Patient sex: F
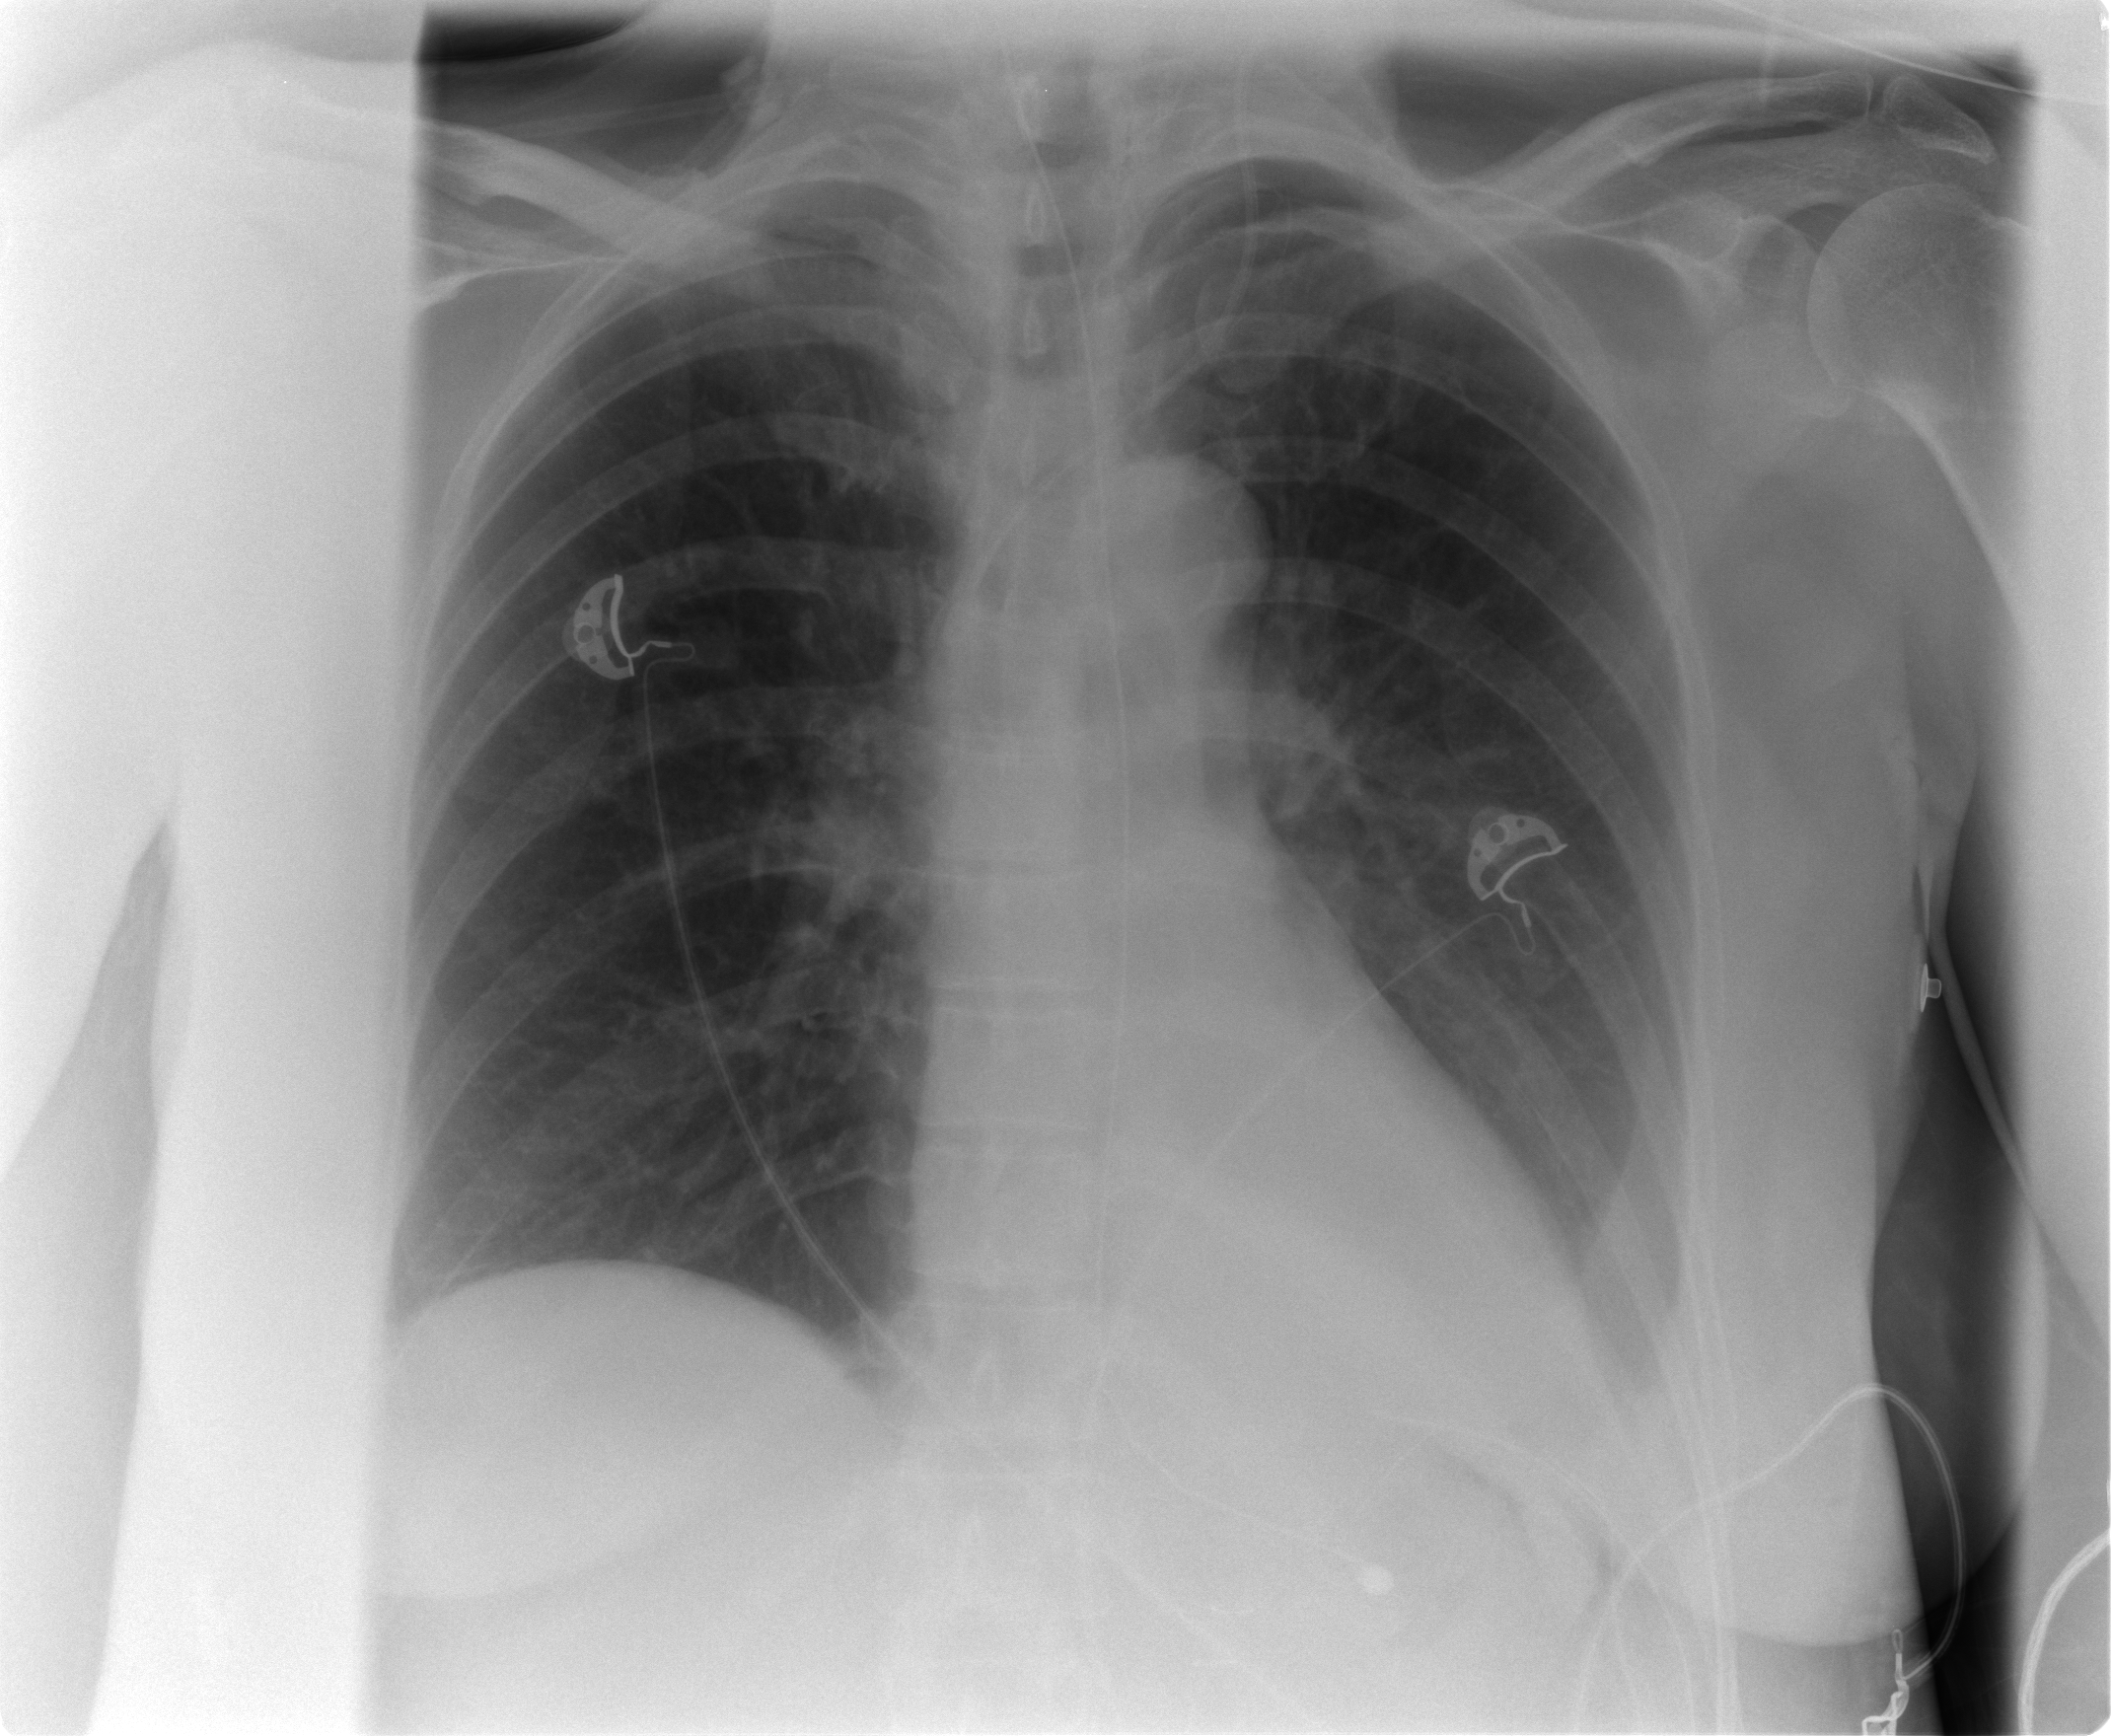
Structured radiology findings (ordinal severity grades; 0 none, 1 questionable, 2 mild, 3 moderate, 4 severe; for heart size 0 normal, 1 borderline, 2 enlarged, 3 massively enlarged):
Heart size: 0
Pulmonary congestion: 0
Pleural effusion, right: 0
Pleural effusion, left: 2
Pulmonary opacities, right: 0
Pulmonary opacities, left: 0
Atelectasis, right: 0
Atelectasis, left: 0